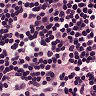
Metastatic tissue present: no